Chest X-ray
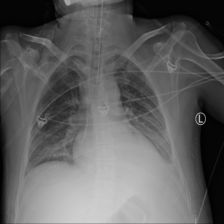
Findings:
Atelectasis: positive
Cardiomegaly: positive
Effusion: negative
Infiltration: negative
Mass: negative
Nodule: negative
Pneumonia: negative
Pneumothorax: negative
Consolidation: negative
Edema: negative
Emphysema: negative
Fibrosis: negative
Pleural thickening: negative
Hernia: negative